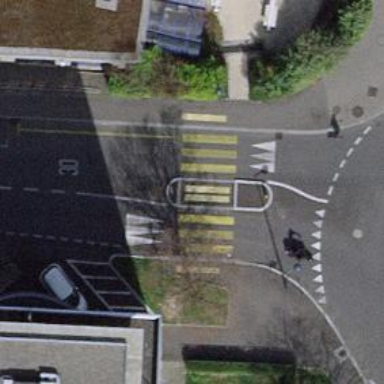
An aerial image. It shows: Marked zebra crossing with pedestrian island.